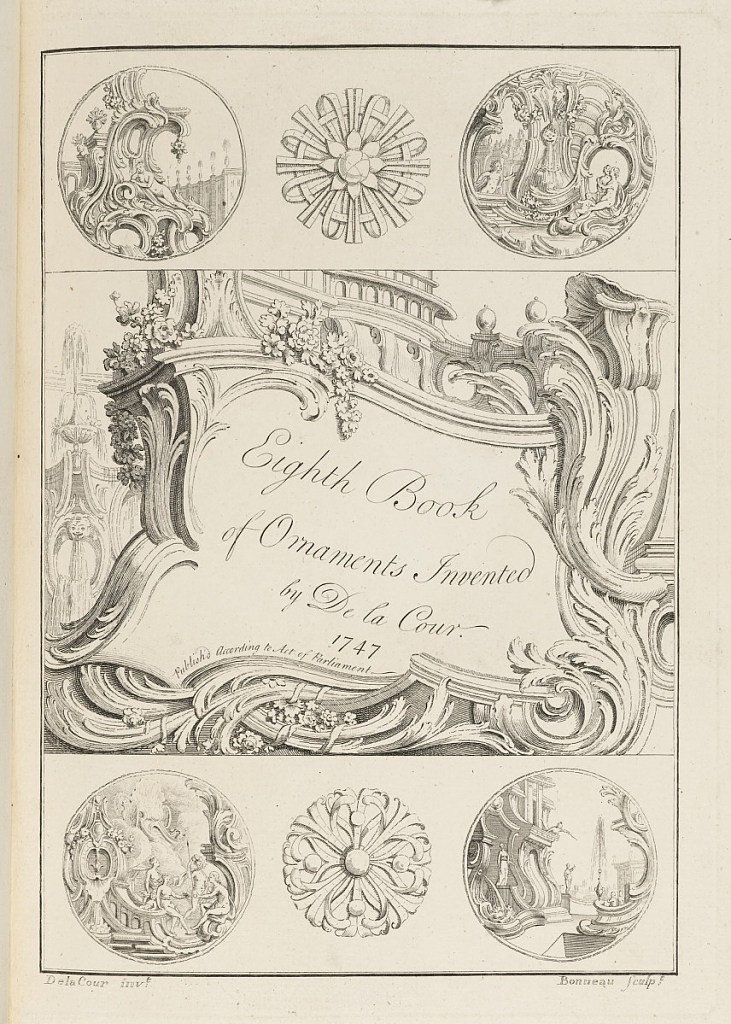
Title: Frontispiece for Book 4, in Eight books of Ornament
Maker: William Delacour, French, 1741 – 1767
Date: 1741–47
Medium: Engravings on white laid paper, bound in half-calf and marbled boards
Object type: Bound volume
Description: First book (dedicated to Lord Middlesex): title page and six plates, dated 1741, of rocaille cartouches; second book (dedicated to the Earl of Holderness): title page and five rocaille motifs, dated 1742; third book (dedicated to the Duke of Rutland): title page and six plates of cartouches, dated 1743; fifth book; title page and fourteen plates (one bound upside down) of furniture, dated 1743; sixth and seventh books: title pages (half-size) and fourteen plates of cartouches, undated; eighth book: title page and six plates of jewelery, dated 1747.